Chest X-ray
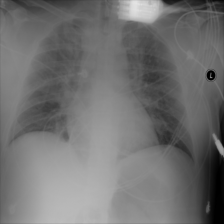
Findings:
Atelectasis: negative
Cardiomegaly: negative
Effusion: negative
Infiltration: negative
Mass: negative
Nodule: negative
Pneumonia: negative
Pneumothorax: negative
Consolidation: negative
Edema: negative
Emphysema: negative
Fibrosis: negative
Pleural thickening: negative
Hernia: negative